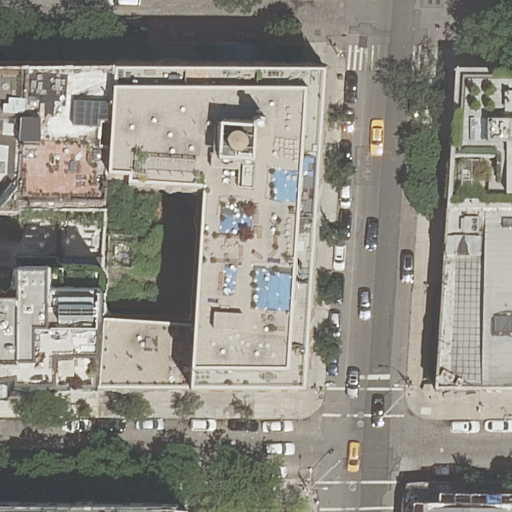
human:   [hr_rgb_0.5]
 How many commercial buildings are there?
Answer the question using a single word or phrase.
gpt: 0

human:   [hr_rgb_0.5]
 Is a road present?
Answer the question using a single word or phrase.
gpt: yes

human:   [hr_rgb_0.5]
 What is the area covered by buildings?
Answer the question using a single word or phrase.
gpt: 6154m2

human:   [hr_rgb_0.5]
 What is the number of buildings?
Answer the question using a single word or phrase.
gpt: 7

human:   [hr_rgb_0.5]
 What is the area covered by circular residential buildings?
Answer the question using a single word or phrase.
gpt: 0m2

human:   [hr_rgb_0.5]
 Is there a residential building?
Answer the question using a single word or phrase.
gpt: yes

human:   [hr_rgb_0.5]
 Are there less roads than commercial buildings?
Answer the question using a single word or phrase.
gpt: no

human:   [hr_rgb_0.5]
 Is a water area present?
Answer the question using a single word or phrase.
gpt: no

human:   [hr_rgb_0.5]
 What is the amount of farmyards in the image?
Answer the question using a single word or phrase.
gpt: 0

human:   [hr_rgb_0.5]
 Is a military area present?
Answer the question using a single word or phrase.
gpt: no

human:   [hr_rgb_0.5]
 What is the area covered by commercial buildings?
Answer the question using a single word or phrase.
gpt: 0m2

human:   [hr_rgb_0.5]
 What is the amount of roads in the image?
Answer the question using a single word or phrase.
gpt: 3

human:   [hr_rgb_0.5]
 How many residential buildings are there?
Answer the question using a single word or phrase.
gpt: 7

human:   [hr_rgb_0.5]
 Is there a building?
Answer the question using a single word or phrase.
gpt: yes

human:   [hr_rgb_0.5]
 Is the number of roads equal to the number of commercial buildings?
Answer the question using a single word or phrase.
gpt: no

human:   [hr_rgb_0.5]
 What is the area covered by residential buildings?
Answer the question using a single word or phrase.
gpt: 6154m2

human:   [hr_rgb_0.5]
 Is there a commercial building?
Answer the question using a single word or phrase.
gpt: no

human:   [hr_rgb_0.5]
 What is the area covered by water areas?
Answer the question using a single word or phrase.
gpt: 0m2

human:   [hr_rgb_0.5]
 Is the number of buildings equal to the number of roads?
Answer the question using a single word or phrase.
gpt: no

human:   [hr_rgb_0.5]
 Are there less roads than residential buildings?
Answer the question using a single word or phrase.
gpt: yes

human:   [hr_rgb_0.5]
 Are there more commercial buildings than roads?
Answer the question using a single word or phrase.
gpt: no

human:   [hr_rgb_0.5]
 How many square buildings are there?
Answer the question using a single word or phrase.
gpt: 0

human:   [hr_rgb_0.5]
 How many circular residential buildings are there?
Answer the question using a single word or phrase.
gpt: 0

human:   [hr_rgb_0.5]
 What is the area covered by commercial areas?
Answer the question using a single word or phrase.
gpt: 0m2

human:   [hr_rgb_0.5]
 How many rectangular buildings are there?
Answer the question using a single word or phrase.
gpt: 4

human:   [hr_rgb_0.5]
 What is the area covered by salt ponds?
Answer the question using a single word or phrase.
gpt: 0m2

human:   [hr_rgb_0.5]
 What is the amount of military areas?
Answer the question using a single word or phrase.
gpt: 0

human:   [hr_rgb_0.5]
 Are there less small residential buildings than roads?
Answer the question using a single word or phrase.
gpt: yes

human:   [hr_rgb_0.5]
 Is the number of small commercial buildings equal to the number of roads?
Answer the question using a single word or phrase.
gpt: no

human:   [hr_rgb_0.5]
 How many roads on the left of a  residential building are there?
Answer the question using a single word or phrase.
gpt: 3

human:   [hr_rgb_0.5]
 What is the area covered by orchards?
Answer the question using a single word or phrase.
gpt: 0m2

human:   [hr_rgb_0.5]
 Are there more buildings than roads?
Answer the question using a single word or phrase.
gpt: yes

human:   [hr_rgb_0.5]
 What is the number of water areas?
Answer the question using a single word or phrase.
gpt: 0

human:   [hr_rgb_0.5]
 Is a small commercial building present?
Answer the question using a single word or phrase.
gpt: no

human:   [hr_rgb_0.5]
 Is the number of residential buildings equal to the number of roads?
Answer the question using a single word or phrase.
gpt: no

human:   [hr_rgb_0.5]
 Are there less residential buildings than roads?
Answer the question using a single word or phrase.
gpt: no

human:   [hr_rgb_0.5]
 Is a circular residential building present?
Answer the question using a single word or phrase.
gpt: no

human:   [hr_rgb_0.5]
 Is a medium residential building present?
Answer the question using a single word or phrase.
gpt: yes

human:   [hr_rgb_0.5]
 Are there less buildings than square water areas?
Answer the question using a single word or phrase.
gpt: no

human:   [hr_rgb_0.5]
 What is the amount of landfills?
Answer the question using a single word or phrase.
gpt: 0

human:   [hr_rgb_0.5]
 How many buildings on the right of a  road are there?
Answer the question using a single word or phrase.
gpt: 3

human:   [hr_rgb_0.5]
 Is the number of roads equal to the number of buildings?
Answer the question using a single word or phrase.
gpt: no

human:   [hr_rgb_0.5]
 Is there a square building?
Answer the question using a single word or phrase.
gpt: no

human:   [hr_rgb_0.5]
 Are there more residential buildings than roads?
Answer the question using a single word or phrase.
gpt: yes

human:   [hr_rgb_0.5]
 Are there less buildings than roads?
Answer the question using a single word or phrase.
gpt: no

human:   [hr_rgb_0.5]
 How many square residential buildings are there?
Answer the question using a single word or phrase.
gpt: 0

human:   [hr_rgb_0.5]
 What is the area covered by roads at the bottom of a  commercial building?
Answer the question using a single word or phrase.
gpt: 0m2

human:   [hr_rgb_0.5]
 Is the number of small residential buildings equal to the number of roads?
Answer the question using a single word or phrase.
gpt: no

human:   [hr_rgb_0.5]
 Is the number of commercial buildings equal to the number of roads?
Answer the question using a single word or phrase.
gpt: no

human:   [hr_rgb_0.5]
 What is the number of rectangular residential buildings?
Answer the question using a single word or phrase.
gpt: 4

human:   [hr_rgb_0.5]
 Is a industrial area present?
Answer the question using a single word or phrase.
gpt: no

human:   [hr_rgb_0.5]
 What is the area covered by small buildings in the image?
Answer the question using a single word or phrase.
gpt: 54m2

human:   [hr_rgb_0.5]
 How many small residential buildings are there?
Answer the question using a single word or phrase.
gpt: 1

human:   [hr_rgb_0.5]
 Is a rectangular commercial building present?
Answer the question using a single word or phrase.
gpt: no

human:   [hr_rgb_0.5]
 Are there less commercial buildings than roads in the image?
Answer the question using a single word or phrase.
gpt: yes

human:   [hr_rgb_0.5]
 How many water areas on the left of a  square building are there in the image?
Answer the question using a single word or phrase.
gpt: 0

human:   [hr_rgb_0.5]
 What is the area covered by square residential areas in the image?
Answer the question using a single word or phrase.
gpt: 0m2

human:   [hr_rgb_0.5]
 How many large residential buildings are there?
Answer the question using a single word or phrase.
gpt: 5

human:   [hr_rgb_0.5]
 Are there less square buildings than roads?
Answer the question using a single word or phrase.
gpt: yes

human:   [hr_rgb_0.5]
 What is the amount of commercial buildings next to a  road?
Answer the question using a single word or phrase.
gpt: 0

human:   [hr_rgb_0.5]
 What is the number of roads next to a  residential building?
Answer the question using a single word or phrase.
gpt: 3

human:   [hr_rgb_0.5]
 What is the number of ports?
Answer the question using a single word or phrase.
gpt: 0

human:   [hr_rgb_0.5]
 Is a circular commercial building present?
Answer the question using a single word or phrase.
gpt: no

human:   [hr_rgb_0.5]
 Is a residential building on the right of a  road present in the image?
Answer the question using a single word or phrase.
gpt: yes